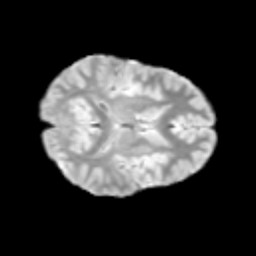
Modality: T2w
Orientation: axial
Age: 12
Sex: male
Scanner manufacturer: siemens
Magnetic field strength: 3 T
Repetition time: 3.8 s
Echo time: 0.07 s